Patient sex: M
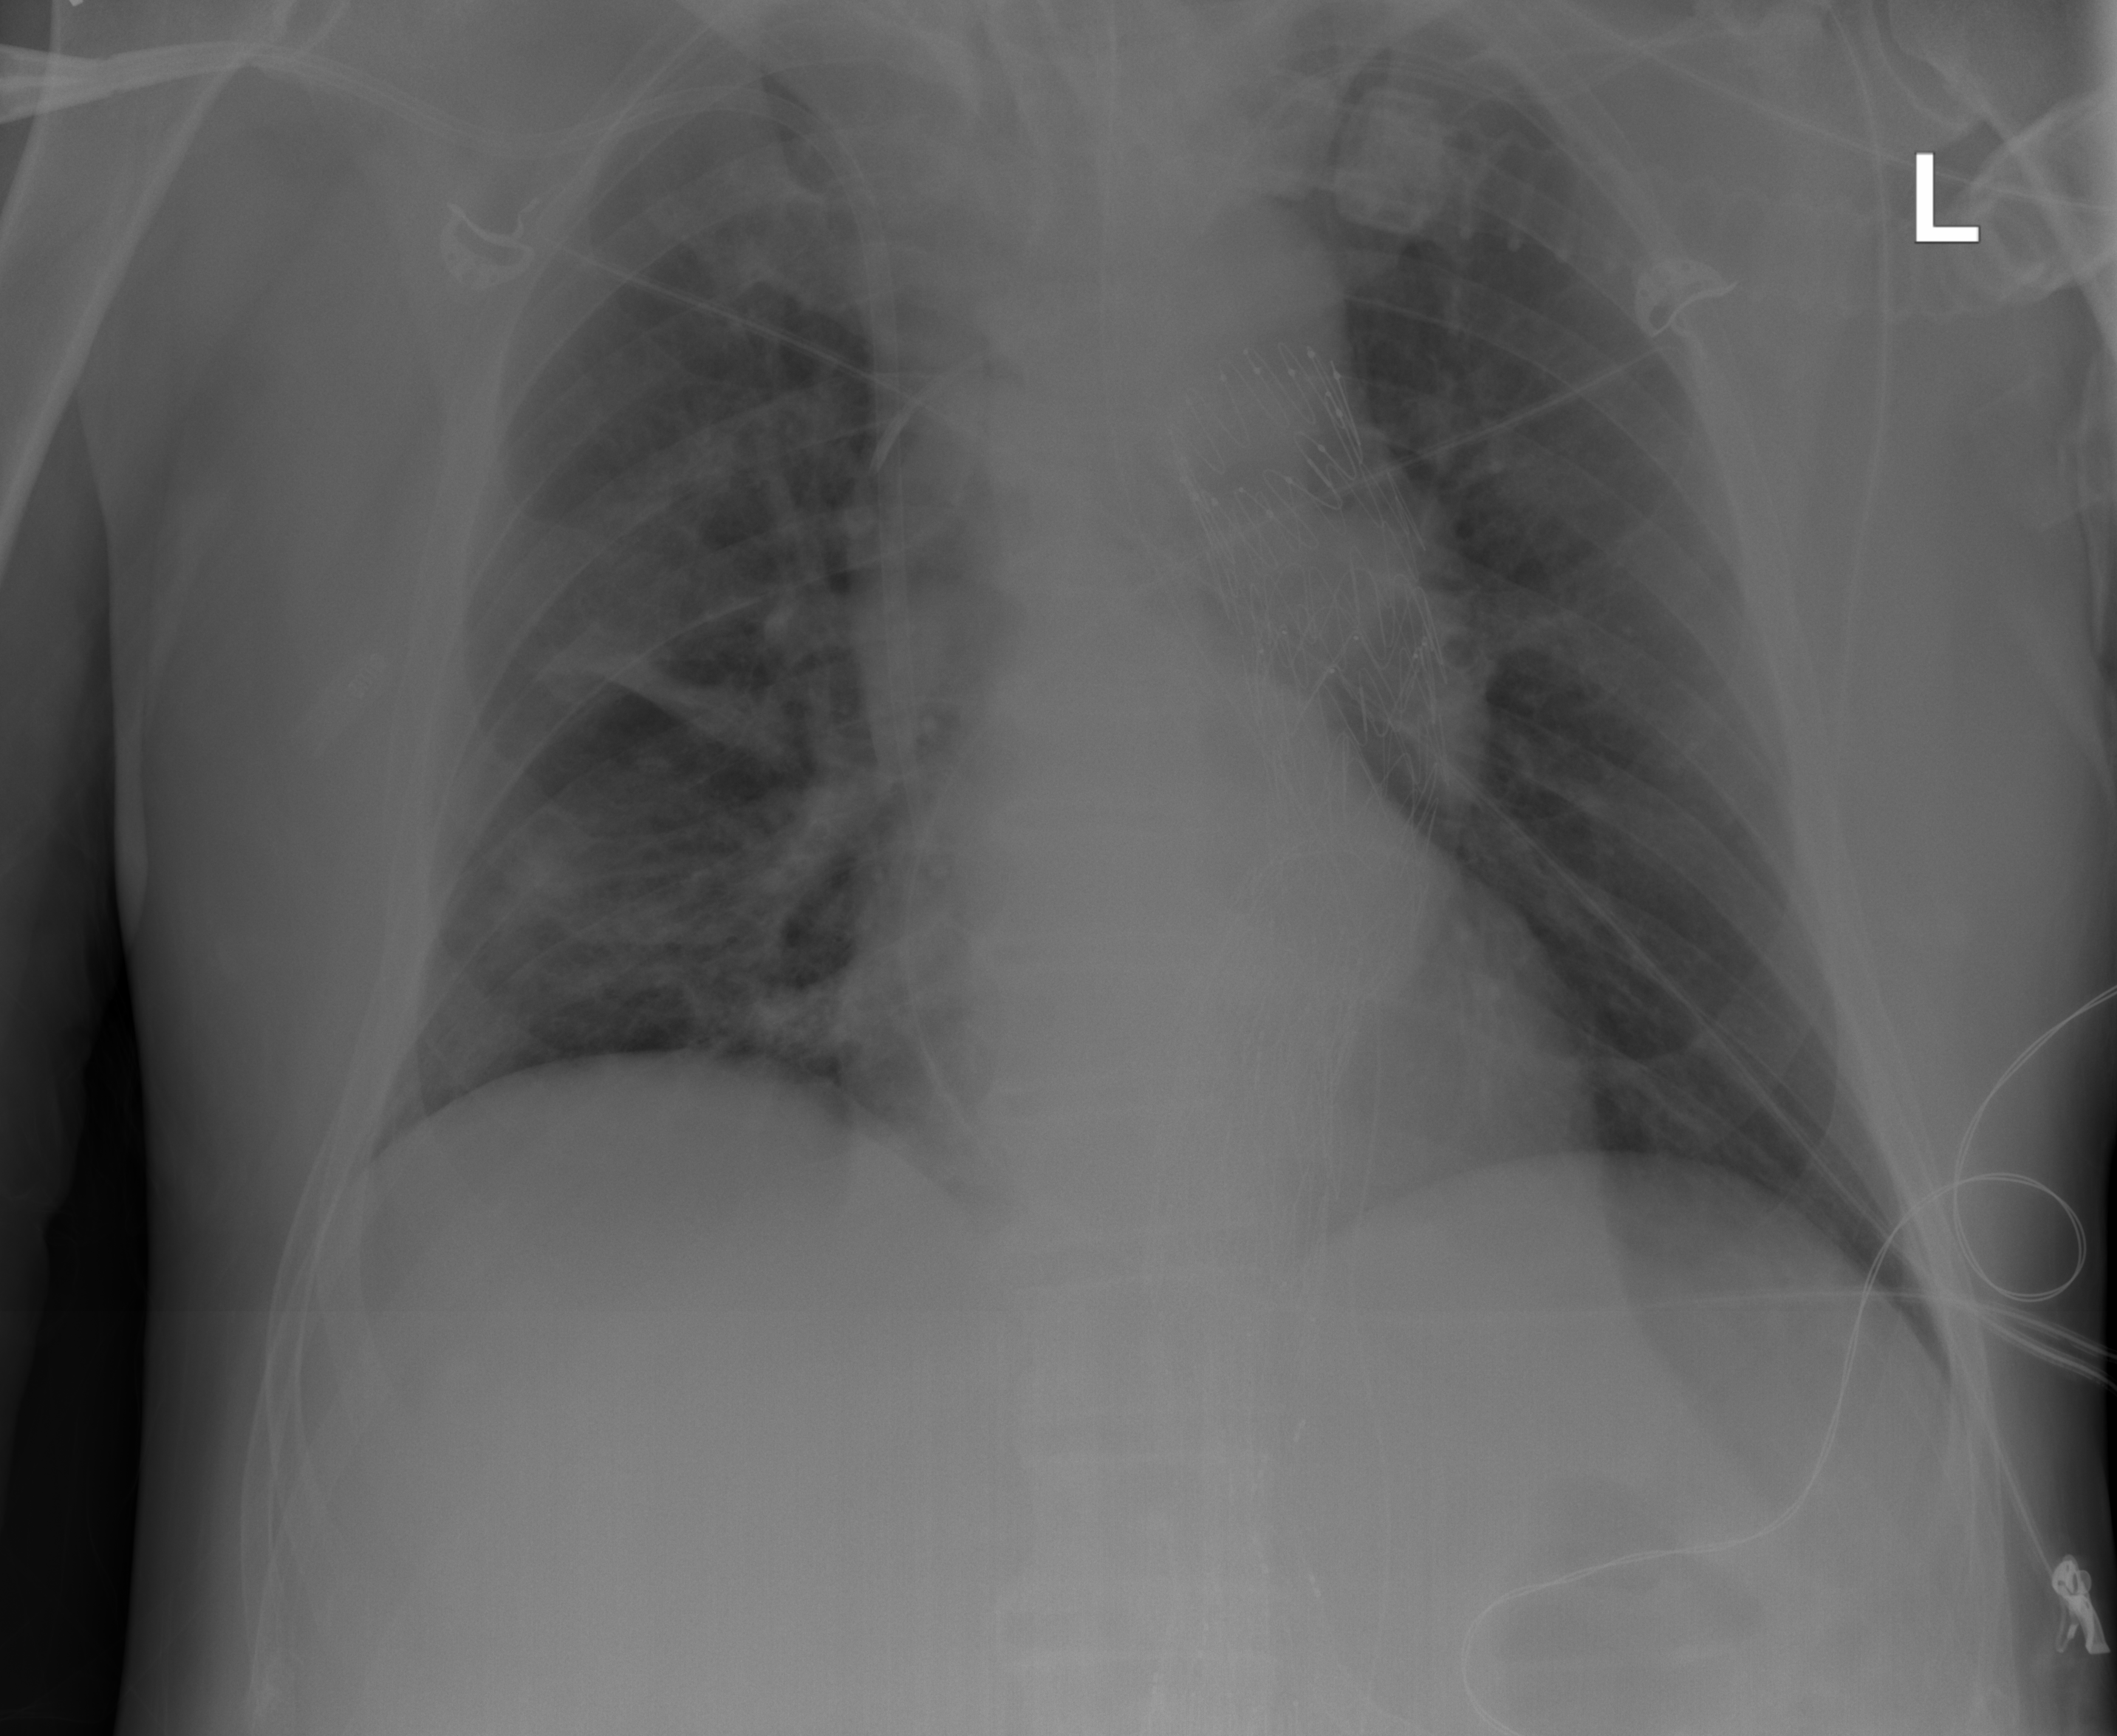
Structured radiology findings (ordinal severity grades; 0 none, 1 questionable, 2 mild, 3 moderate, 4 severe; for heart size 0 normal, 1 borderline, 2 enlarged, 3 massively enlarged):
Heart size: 0
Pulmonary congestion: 2
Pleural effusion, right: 0
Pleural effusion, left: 0
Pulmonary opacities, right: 2
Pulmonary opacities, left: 0
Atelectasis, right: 2
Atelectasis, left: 0